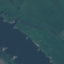
Label: River